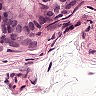
Metastatic tissue present: yes